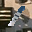
Label: 1